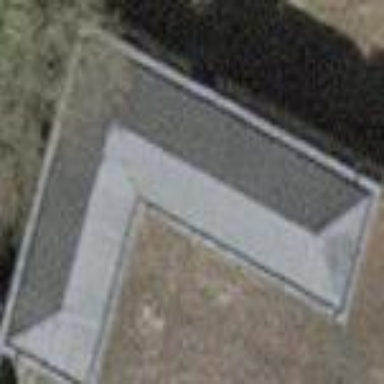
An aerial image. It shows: Shed building.